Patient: sex M, age 75
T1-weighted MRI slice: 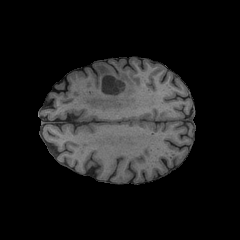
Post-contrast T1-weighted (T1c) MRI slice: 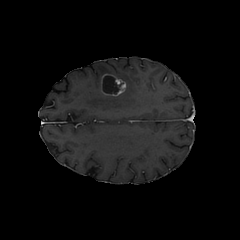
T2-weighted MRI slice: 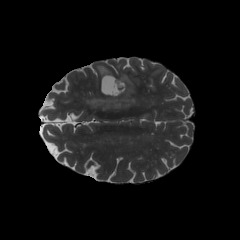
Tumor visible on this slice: yes
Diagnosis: Glioblastoma, IDH-wildtype
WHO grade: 4